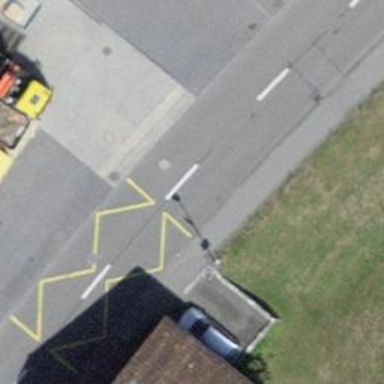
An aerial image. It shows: Public transport stop position.